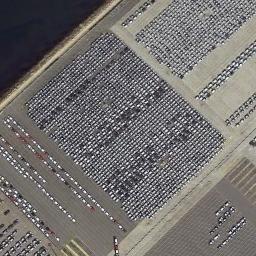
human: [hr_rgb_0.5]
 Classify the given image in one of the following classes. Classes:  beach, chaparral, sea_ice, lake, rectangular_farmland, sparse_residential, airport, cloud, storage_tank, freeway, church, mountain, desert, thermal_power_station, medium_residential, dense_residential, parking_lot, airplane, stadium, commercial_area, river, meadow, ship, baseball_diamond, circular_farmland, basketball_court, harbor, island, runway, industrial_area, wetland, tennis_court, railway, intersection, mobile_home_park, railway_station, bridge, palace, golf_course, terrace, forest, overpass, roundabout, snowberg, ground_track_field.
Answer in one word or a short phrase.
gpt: parking_lot